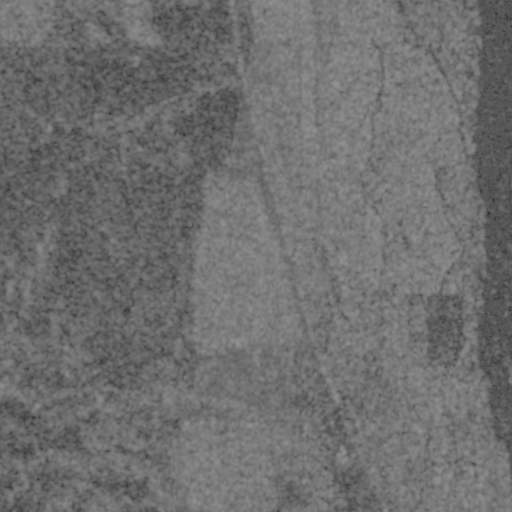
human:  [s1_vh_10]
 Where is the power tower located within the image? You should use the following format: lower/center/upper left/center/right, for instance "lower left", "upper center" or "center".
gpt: The power tower is located in the upper of the image.
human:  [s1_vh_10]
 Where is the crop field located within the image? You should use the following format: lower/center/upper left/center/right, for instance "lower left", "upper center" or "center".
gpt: There is no crop field in the image.

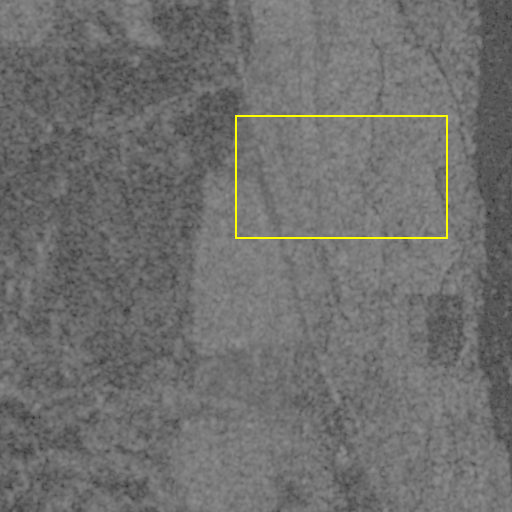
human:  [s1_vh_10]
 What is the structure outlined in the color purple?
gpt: There is no purple outline.
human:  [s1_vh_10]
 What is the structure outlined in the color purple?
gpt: There is no structure outlined in purple.